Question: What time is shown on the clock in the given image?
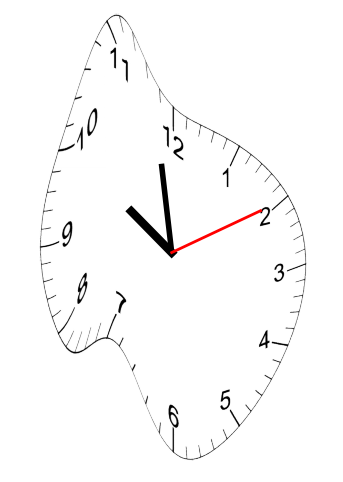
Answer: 09:58:10